Interaction volume radius: 10 \u00c5
Interaction volume height: 10 \u00c5
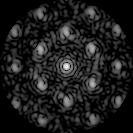
Disorder parameter: 0.4138